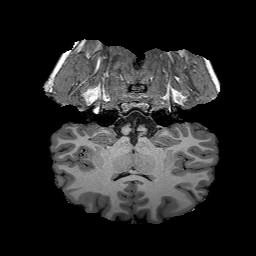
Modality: T1w
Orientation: sagittal
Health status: healthy